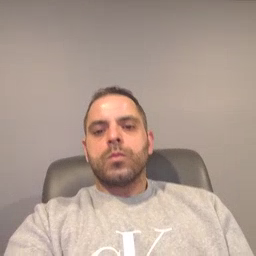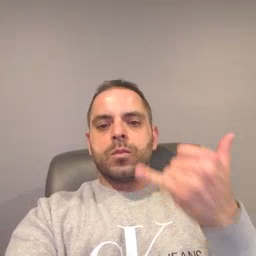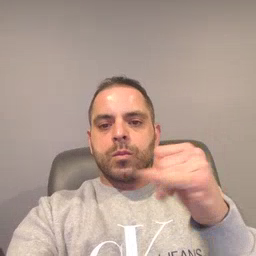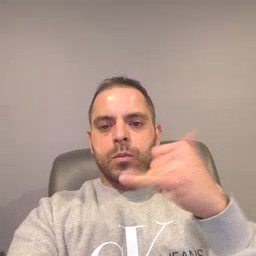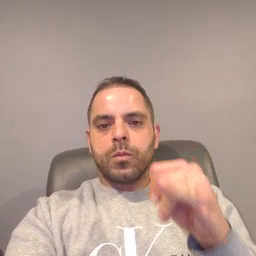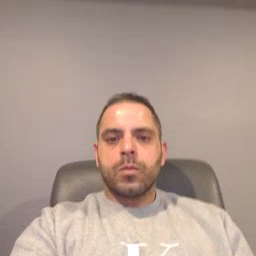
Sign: yellow